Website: bh-photo
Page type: customer-info-address
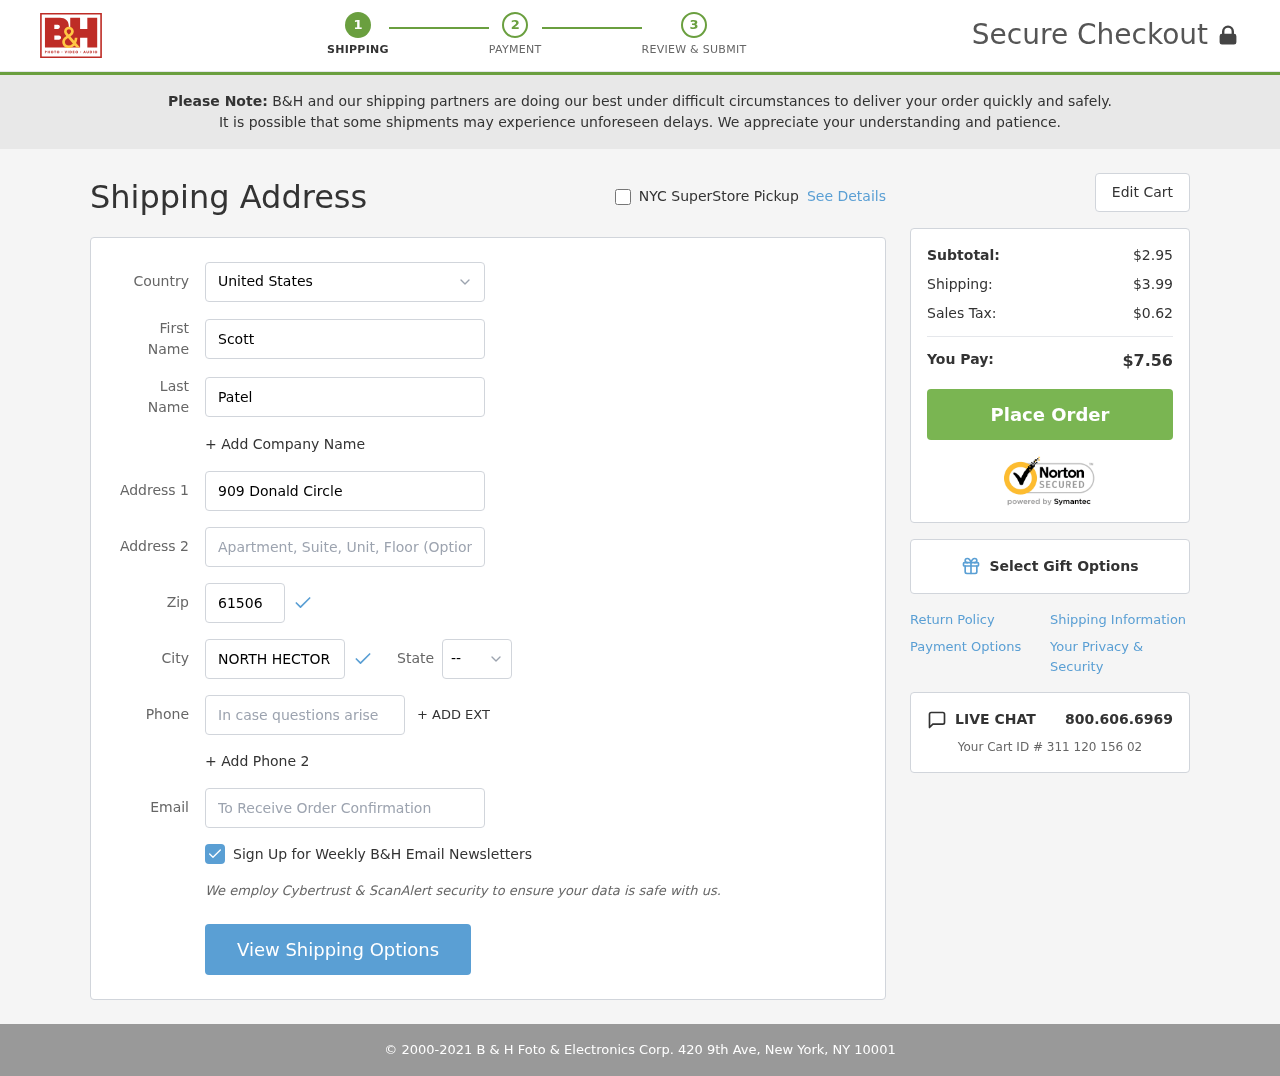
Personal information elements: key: PII_CITY
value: North Hector
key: PII_COUNTRY
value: United States
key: PII_EMAIL
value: scottpatel@gmail.com
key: PII_FIRSTNAME
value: Scott
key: PII_LASTNAME
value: Patel
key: PII_PHONE
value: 5476016350
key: PII_POSTCODE
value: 61506
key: PII_STATE_ABBR
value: WA
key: PII_STREET
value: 909 Donald Circle
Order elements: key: ORDER_SUBTOTAL
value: $2.95
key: ORDER_SHIPPING_COST
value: $3.99
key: ORDER_TAX
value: $0.62
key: ORDER_TOTAL
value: $7.56
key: ORDER_ID
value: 311 120 156 02